Interaction volume radius: 5 \u00c5
Interaction volume height: 10 \u00c5
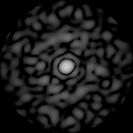
Disorder parameter: 0.8367